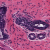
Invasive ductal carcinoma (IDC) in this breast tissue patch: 0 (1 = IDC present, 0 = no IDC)